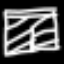
Label: pants